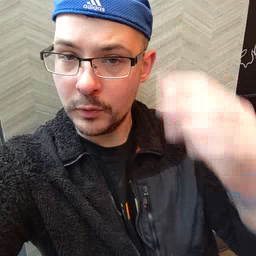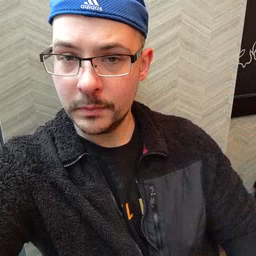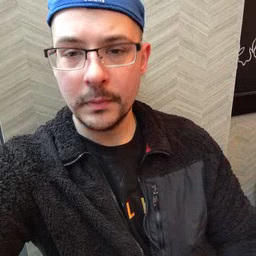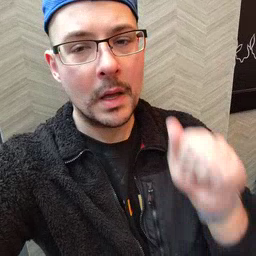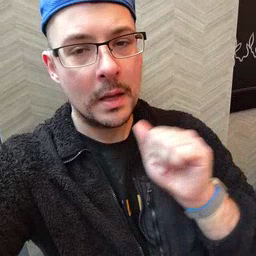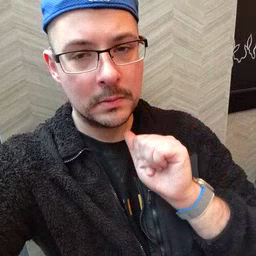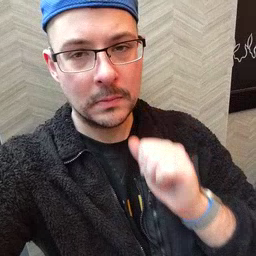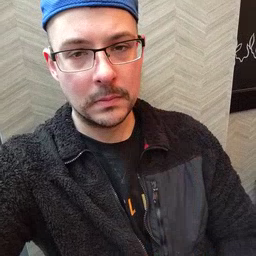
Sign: aunt